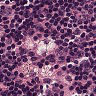
Metastatic tissue present: no